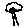
Label: tree